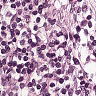
Metastatic tissue present: no